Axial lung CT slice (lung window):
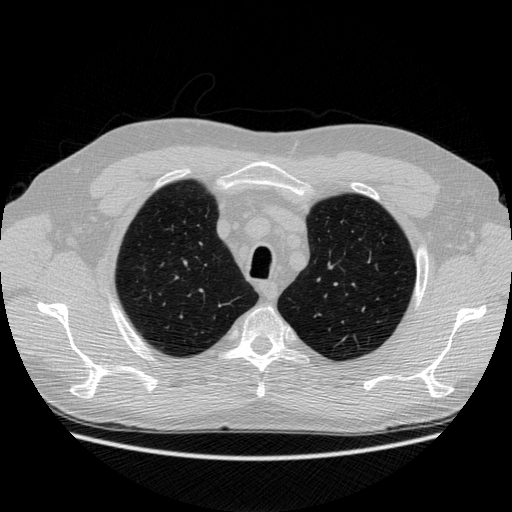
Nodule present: no